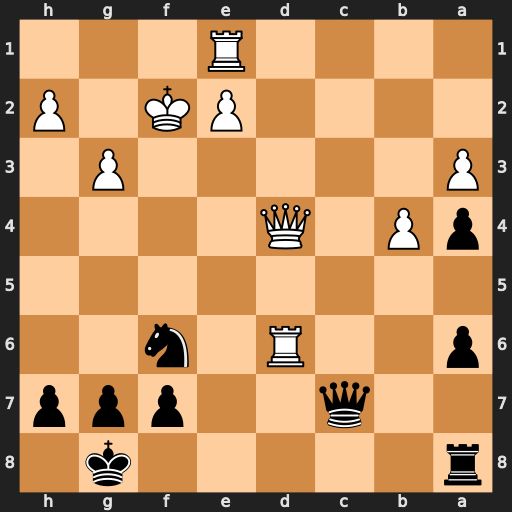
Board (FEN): r5k1/2q2ppp/p2R1n2/8/pP1Q4/P5P1/4PK1P/4R3
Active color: b
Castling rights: -
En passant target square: -
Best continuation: Qxd6 Qxd6 Ne4+ Kf3 Nxd6